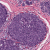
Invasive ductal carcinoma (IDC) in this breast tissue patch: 0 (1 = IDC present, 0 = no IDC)